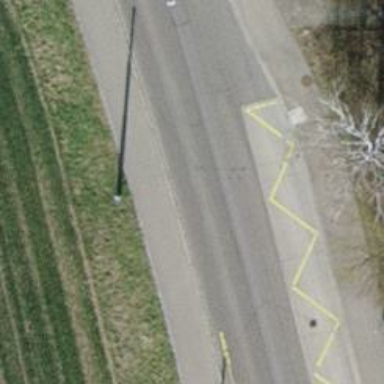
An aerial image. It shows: Bus stop for trolleybuses with designated stop position.